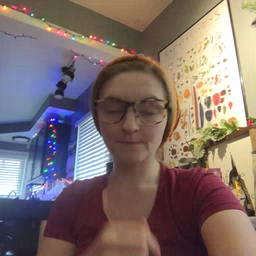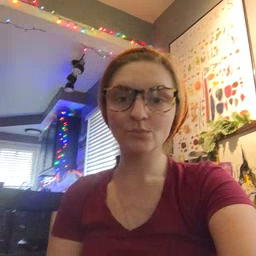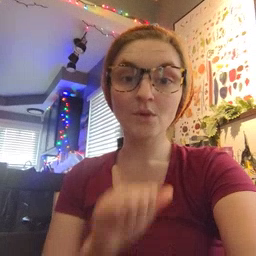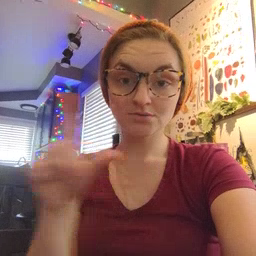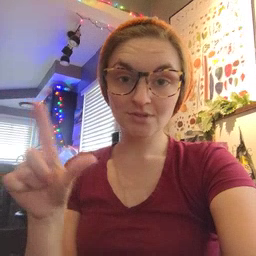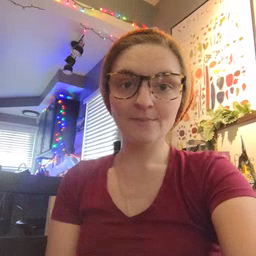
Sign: all